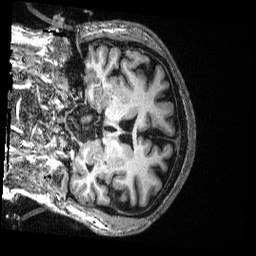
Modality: T1w
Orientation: coronal
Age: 41
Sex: male
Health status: ill
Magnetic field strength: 3 T
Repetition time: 2.53 s
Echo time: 0.00331 s